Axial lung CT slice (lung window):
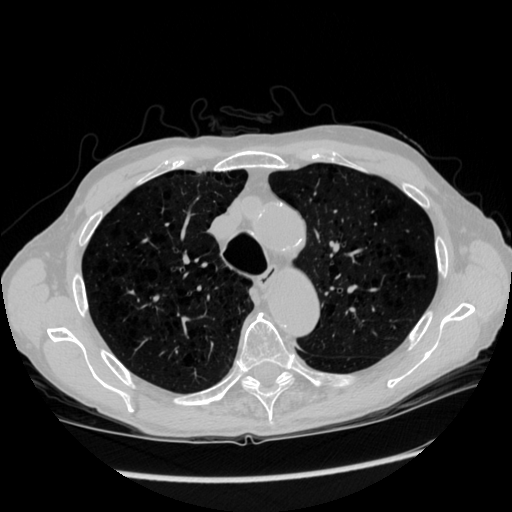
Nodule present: no